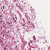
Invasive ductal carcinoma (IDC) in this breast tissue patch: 0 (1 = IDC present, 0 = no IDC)